Question: I am willing to include/require a file in DATA.php in magento.
i have the code
'''
public function formatPrice($price)
{
require_once(Mage::getBaseDir('app').'\design
rontend
eighborhood\default emplate\catalog\productiew. phtml');
echo $Abowl;
}
'''
But It doesn't seem like they are working, since when you use require the execution will be stop if can't read the file.
My question is how to get the full path and print the full path out to debugged
I tried to apply the die() function into my function like this :
'''
public function formatPrice($price)
{
die( 'here!' );
require_once(Mage::getBaseDir('app').'/design/frontend/neighborhood/default/template/catalog/product/view. phtml');
echo $price;
}
'''
But It bring error still and gives result as the image shows below:
ps:the path i found in Linux :

By the way I have an additional question about how to get access to the $price?
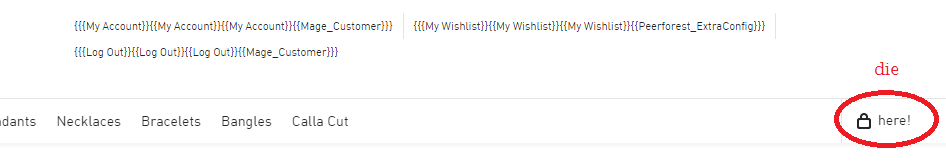
Answer: Check your error logs if they are enabled:
> root/var/log/exception.log
root/var/log/system.log
And apache logs.
On to your question require once will break if it cannot find the file so your issue is that it doesn't get called. Place a die at the top of the function to ensure you can get inside:
'''
public function formatPrice($price)
{
die( 'here!' );
require_once(Mage::getBaseDir('app').'\design
rontend
eighborhood\default emplate\catalog\productiew. phtml');
echo $Abowl;
}
'''
To output the file path run this:
'''
var_dump( Mage::getBaseDir('app').'\design
rontend
eighborhood\default emplate\catalog\productiew. phtml' );
die;
'''